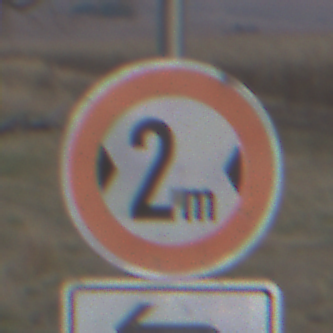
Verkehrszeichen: TatsaechlicheBreite2
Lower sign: RichtungsangabeDurchPfeile2
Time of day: SunriseSunset
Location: Outdoor (Nature)
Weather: Clear
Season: Winter
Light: Natural